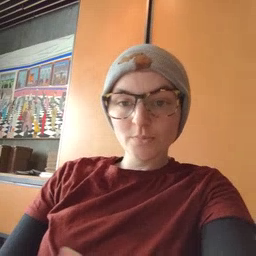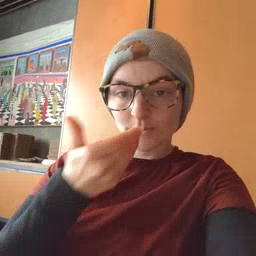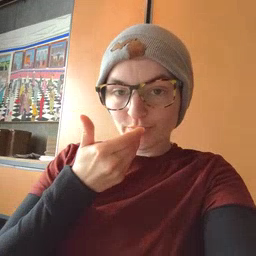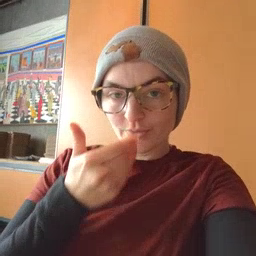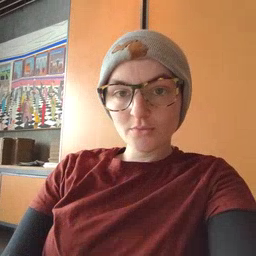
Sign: pizza